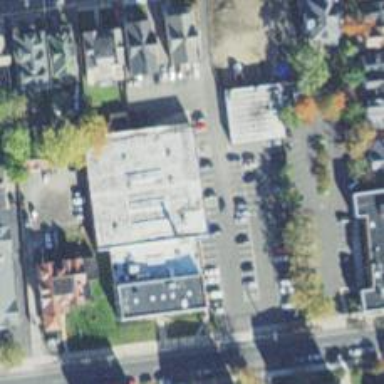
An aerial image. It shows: Clinic.